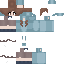
A female human skin with pale skin, wearing brown long hair dressed in a blue hoodie and brown pants, featuring a closed mouth.